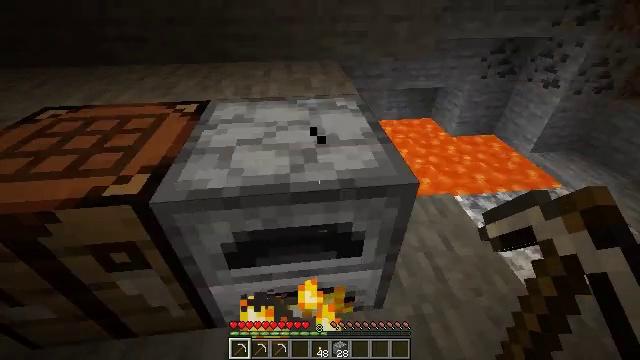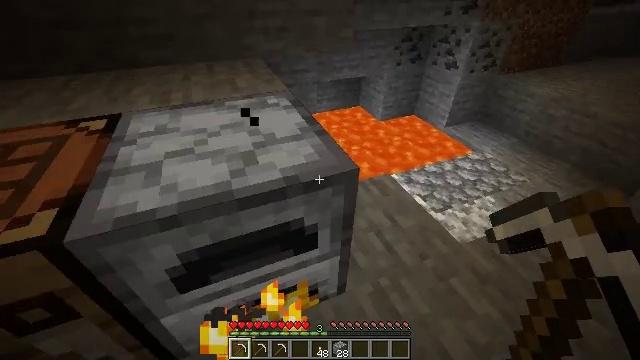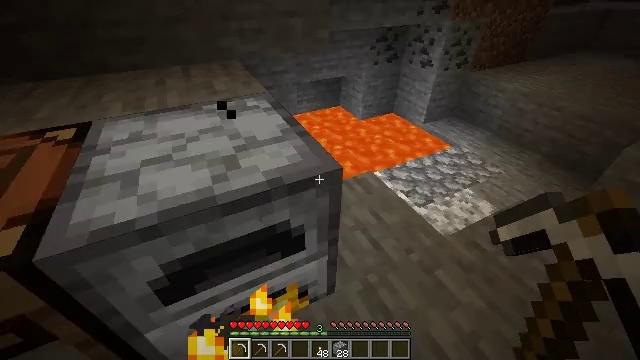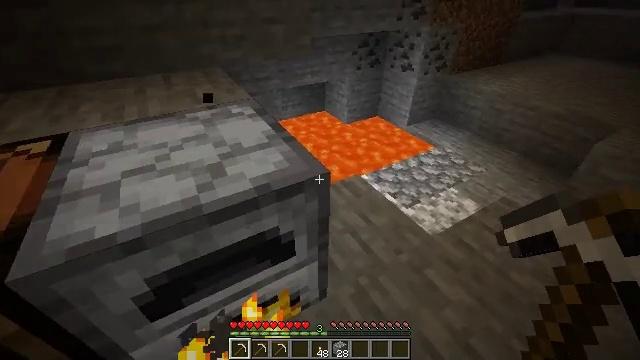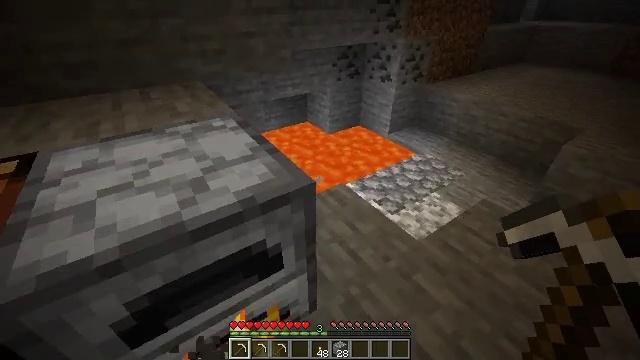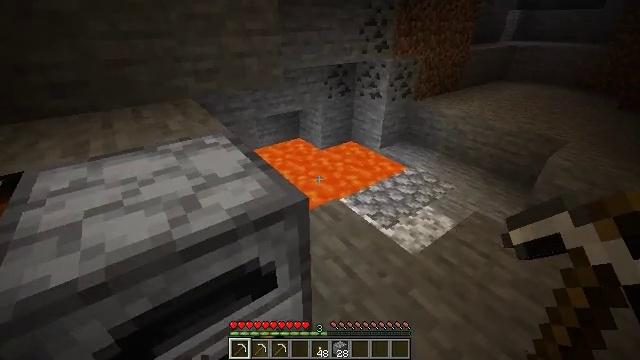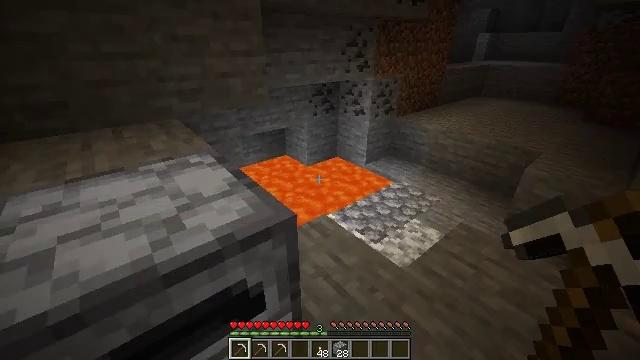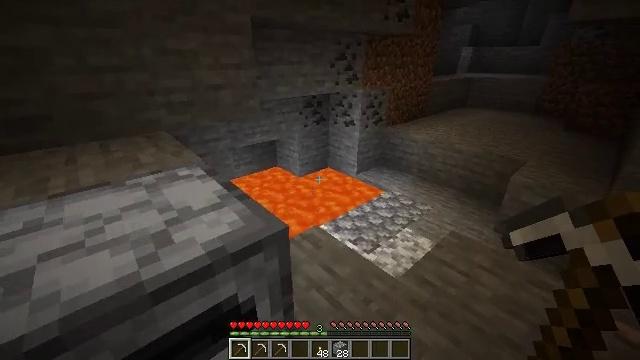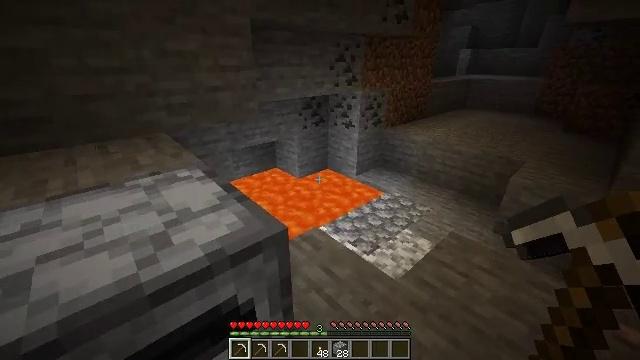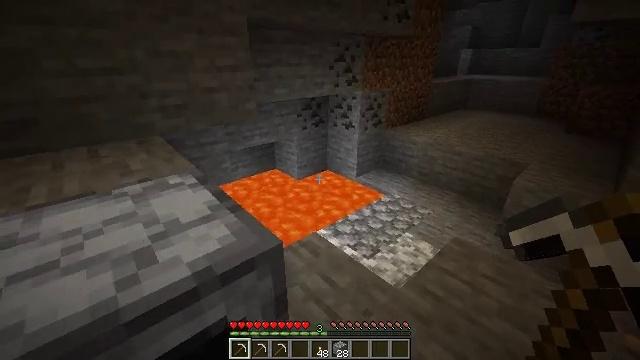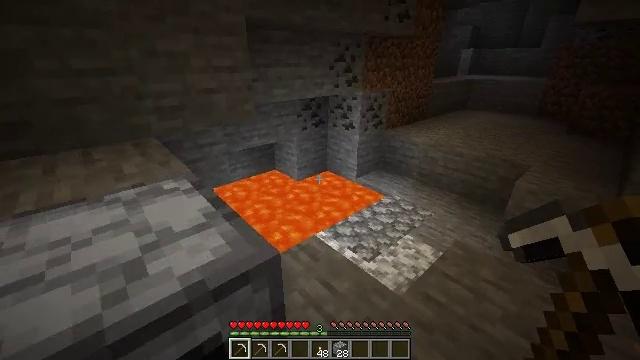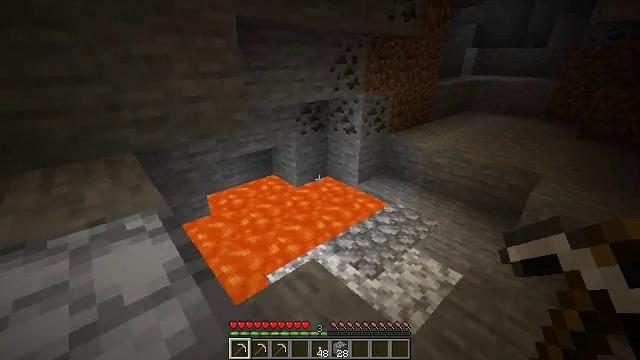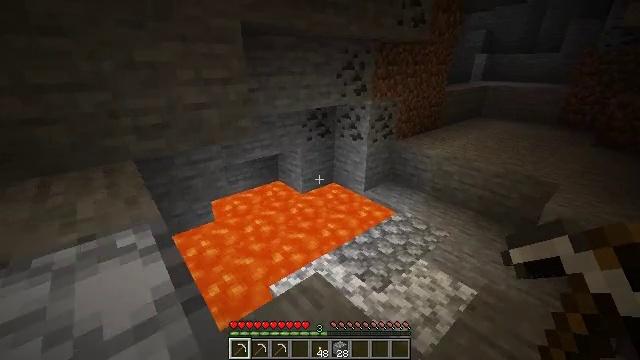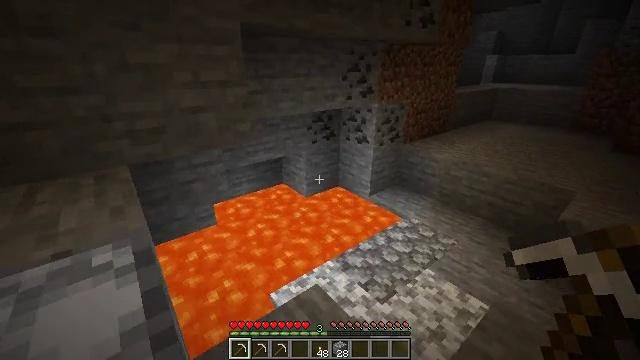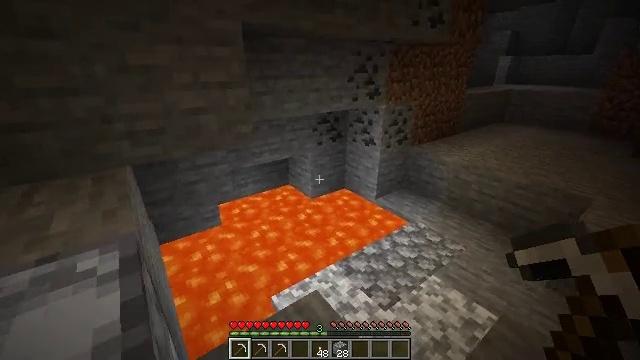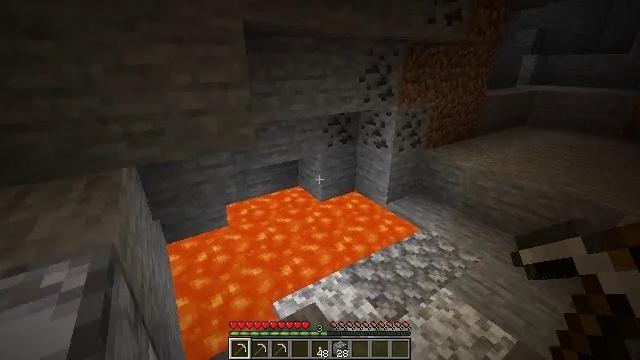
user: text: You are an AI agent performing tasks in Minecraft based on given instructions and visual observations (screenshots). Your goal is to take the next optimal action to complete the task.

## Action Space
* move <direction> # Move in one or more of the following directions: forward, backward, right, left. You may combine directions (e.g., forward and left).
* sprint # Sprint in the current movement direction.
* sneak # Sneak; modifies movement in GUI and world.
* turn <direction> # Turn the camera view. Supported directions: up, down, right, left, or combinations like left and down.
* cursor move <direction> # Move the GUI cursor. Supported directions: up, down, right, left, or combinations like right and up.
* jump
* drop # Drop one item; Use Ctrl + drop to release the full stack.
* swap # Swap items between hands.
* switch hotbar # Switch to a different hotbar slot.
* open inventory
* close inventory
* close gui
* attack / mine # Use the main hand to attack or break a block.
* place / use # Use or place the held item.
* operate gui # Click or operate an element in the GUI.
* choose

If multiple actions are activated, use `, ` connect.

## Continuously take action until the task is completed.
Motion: motion action
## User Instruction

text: Remove gravel from the inventory.
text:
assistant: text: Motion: turn right
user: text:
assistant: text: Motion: turn right
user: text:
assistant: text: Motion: turn right and up
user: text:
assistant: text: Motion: turn right and up
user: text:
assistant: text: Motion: turn right and up
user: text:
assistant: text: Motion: turn right and up
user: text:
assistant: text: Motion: turn right and up
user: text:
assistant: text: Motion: no_op
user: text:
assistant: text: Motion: move forward
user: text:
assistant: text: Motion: move forward
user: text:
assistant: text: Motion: move forward
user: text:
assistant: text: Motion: move forward, turn left and up
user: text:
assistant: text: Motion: move forward, turn left
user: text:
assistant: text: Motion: move forward, turn left
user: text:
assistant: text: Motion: move forward, turn left
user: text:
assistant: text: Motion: move forward, turn left
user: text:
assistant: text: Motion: move forward, turn left
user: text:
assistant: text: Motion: move forward, turn left
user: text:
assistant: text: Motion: move forward, turn left
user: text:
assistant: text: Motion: turn left
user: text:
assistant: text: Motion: turn left
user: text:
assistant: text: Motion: no_op
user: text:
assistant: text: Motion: no_op
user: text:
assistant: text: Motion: open inventory
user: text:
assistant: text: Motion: open inventory
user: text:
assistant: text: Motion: cursor move right and down, open inventory
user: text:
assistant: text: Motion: cursor move right and down
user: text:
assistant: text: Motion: cursor move right and down
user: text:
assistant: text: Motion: cursor move right
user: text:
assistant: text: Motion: no_op